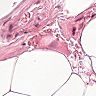
Metastatic tissue present: no